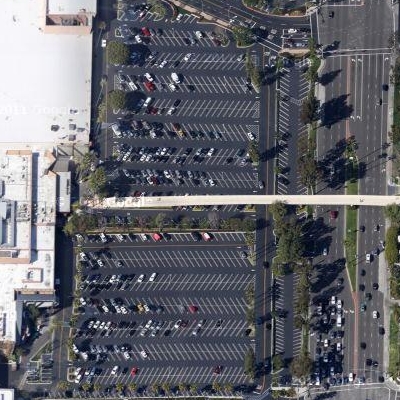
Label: gParking